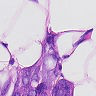
Metastatic tissue present: yes